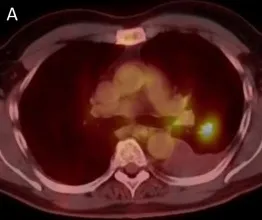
PET-CT scans from initial presentation in october 2021. (A, B) The patient presents with a 18F-fluourodeoxyglucose (FDG)-positive lesion in the left superior lobe and an ipsilateral pleural effusion.
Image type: radiology (pet)